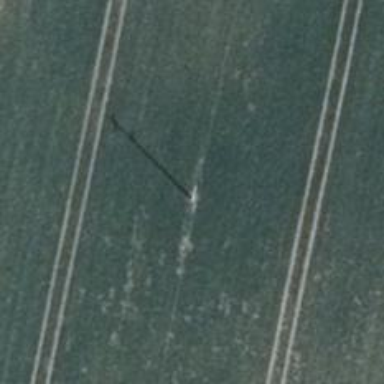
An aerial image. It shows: Minor power line.